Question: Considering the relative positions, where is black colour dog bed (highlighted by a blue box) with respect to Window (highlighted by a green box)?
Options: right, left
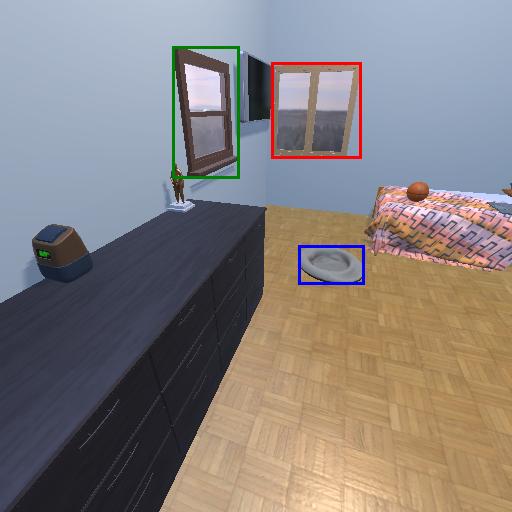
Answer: right